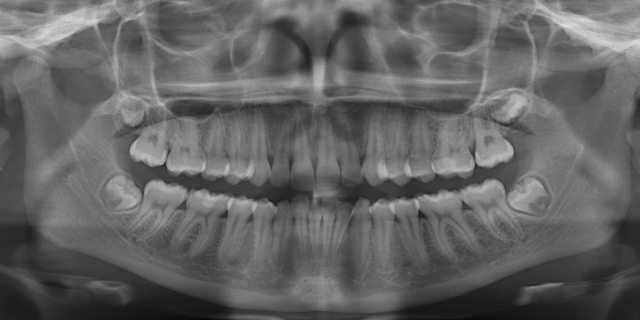
adult